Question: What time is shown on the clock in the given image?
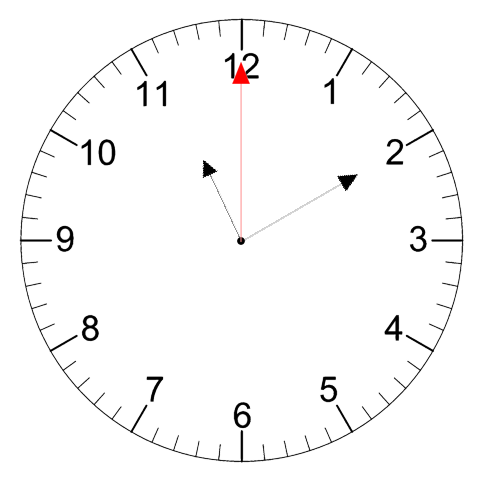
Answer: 11:10:00